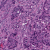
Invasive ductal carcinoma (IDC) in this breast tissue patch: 1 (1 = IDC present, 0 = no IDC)